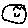
Label: smiley face